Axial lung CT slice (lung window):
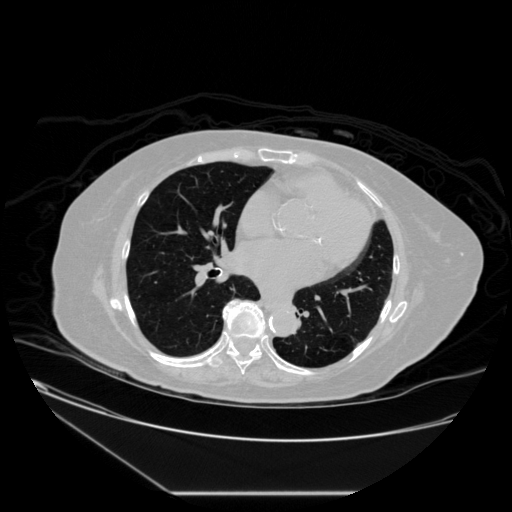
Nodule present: no